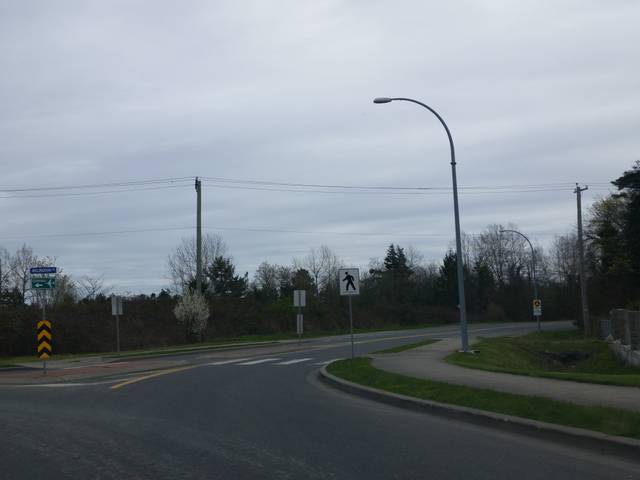
Region: Canada
Coordinates: 48.635, -123.42